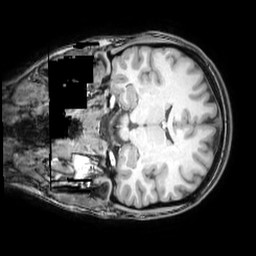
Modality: T1w
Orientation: coronal
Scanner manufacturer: philips
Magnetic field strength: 3 T
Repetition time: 0.008162 s
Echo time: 0.003735 s